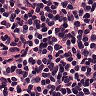
Metastatic tissue present: no